Field crop: tomato
Growth stage: 1
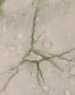
Species: cyperus